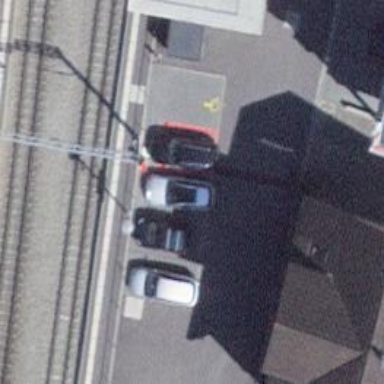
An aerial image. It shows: Charging station.